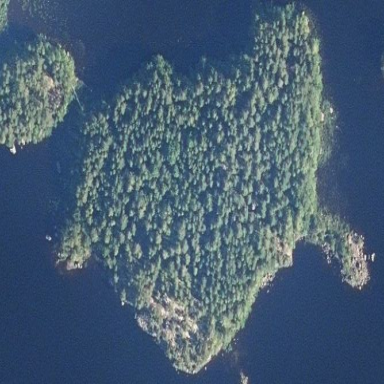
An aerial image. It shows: Mixed leaf type forest located on islet.